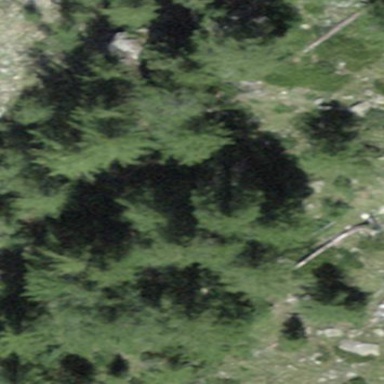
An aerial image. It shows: Beautiful woodland area.